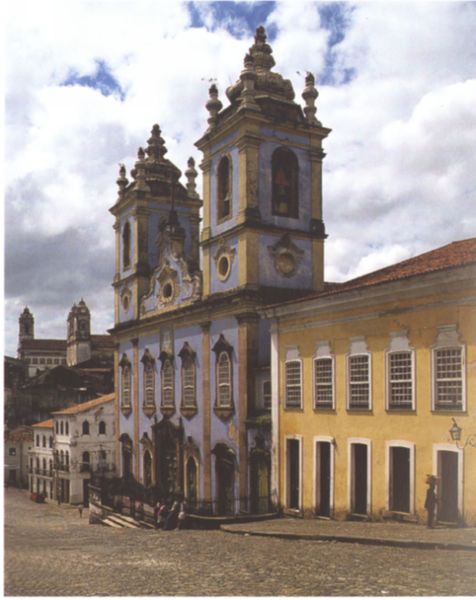
Titel: Senhora do Rosário dos Pretos
Standort: Sao Salvador de Bahia, Senhora do Rosário dos Pretos (Amerika - Brasilien)
Schlagwörter: berg, blau, himmel, weiß, wolken, gelb, stadt, fenster, laterne, strasse, dach, gebäude, haus, schloss, weg, ornament, architektur, barock, mensch, stein, bild, gitter, kirche, gold, person, front, rokoko, turm, fassade, pflaster, hang, dorf, violett, pilaster, treppe, treppen, geländer, foto, fotografie, kirchen, eingang, bürgersteig, türme, rundfenster, dom, kopfsteinpflaster, rathaus, portal, gesims, risalit, voluten, sandstein, doppelturm, occuli, kriche, gesimse, prag, zwei türme, glockentürme, pompös, altstadt, südeuropa, dekoriert, brock, strape, öffentlicher platz